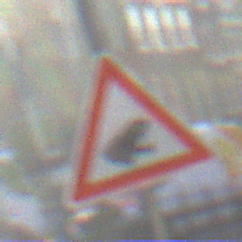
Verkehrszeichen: AmphibienwanderungLinks
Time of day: SunriseSunset
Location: Outdoor (Urban)
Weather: PartlyCloudy
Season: Autumn
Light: Natural